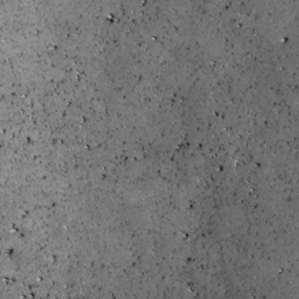
Label: non_frost